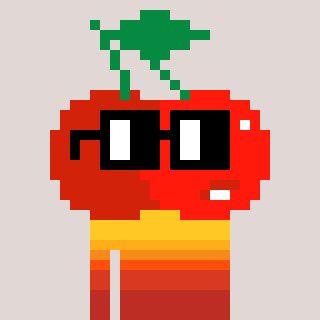
a pixel art character with square black glasses, a cherry-shaped head and a redpinkish-colored body on a warm background